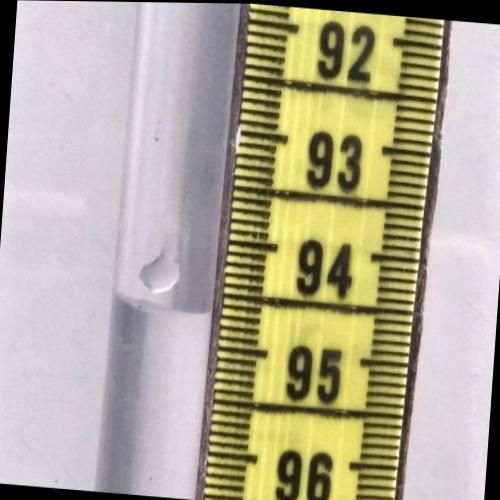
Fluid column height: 94.7 cm